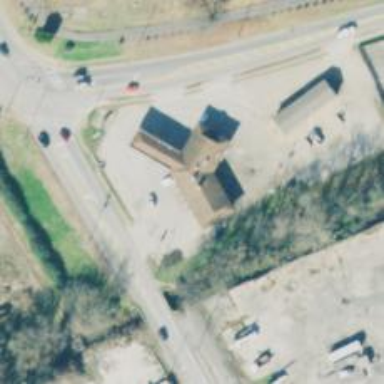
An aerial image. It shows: Convenience shop.